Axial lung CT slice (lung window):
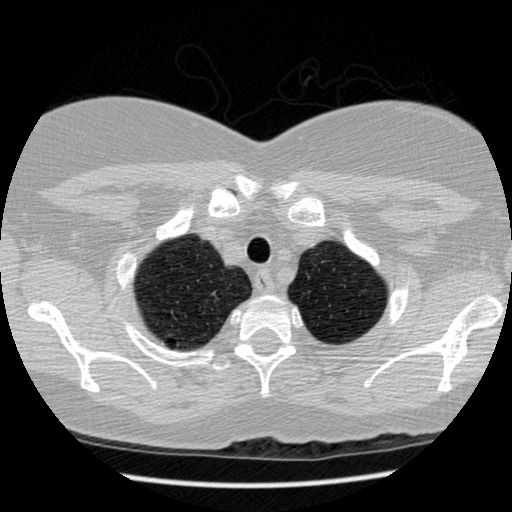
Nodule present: no